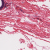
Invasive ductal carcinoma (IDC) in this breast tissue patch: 0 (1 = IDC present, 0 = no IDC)